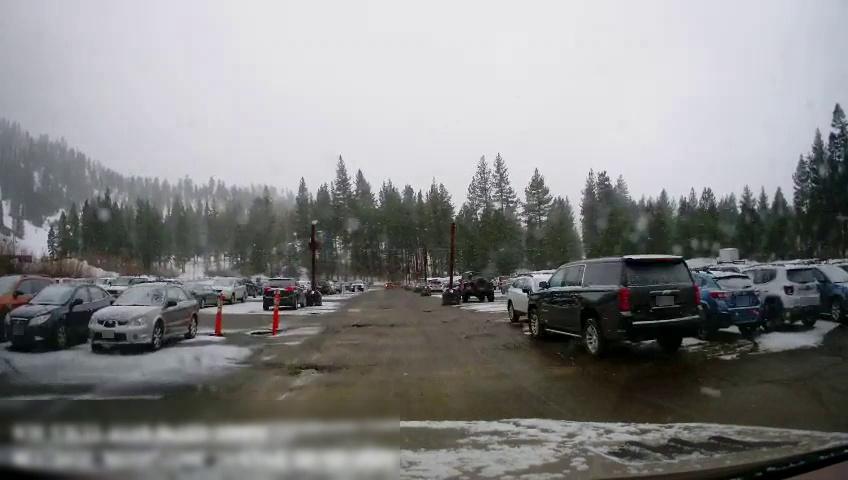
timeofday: Day
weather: Snowy
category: Vehicles | Truck
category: Vehicles | Car
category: Vehicles | SUV
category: Vehicles | Car
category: Vehicles | Car
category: Vehicles | SUV
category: Vehicles | SUV
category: Vehicles | SUV
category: Vehicles | SUV
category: Vehicles | SUV
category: Vehicles | SUV
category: Vehicles | Car
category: Vehicles | SUV
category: Drivable Space